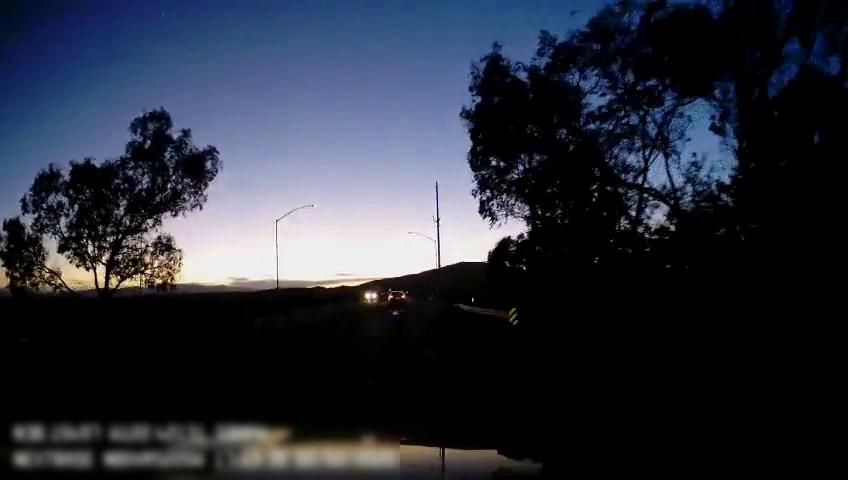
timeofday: Dusk/Dawn/Twilight
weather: Other
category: Drivable Space
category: Vehicles | Car
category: Traffic | Signs